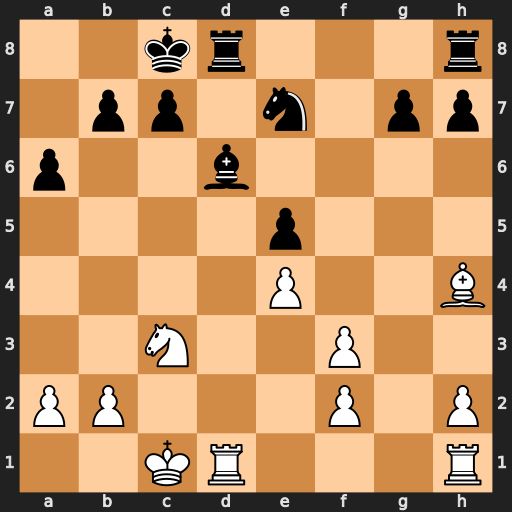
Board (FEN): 2kr3r/1pp1n1pp/p2b4/4p3/4P2B/2N2P2/PP3P1P/2KR3R
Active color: w
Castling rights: -
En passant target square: -
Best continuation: Rxd6 Rxd6 Bxe7